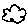
Label: cloud